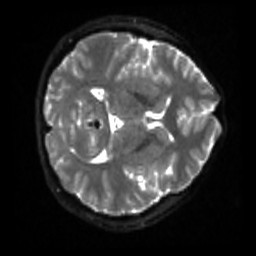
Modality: sbref
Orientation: axial
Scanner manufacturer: siemens
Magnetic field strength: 3 T
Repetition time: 4 s
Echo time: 0.0594 s